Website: home-depot
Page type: receipt
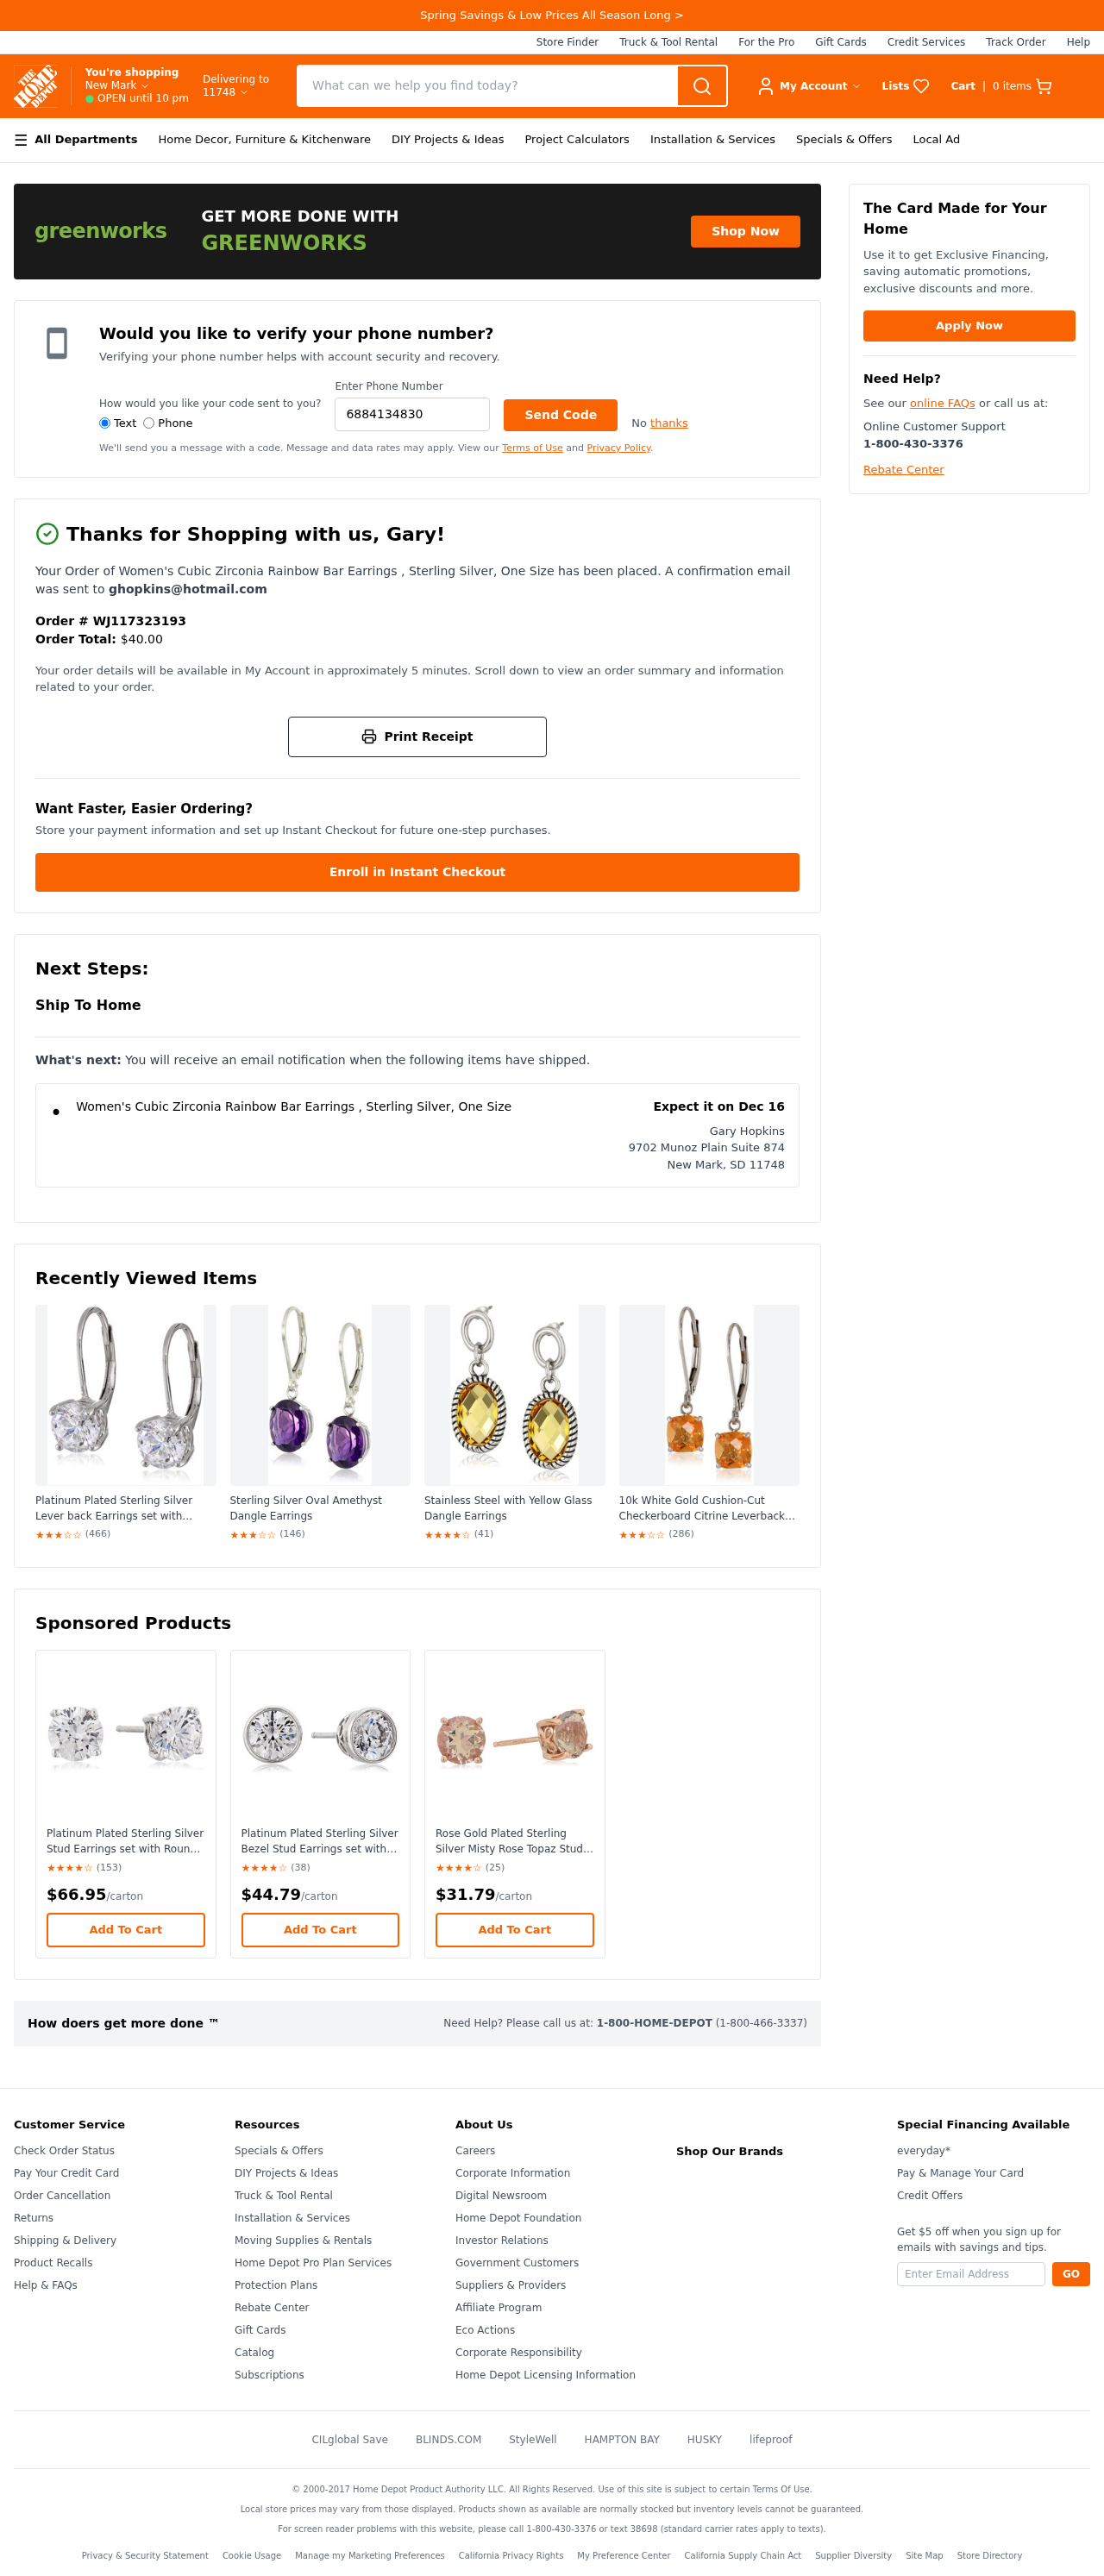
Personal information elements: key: PII_CITY
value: New Mark
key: PII_CITY_STATE_ZIP
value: New Mark, SD 11748
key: PII_EMAIL
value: ghopkins@hotmail.com
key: PII_FIRSTNAME
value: Gary
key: PII_FULLNAME
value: Gary Hopkins
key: PII_PHONE
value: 6884134830
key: PII_POSTCODE
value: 11748
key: PII_STREET
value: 9702 Munoz Plain Suite 874
Product elements: key: PRODUCT1_NAME
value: Women's Cubic Zirconia Rainbow Bar Earrings , Sterling Silver, One Size
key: PRODUCT2_NAME
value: Platinum Plated Sterling Silver Lever back Earrings set with Round Swarovski Zirconia (2 cttw)
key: PRODUCT2_RATING
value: ★★★☆☆
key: PRODUCT2_NUM_RATINGS
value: (466)
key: PRODUCT3_NAME
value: Sterling Silver Oval Amethyst Dangle Earrings
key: PRODUCT3_RATING
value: ★★★☆☆
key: PRODUCT3_NUM_RATINGS
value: (146)
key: PRODUCT4_NAME
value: Stainless Steel with Yellow Glass Dangle Earrings
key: PRODUCT4_RATING
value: ★★★★☆
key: PRODUCT4_NUM_RATINGS
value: (41)
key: PRODUCT5_NAME
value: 10k White Gold Cushion-Cut Checkerboard Citrine Leverback Earrings (6mm)
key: PRODUCT5_RATING
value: ★★★☆☆
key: PRODUCT5_NUM_RATINGS
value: (286)
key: PRODUCT6_NAME
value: Platinum Plated Sterling Silver Stud Earrings set with Round Cut Swarovski Zirconia (2 cttw)
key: PRODUCT6_RATING
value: ★★★★☆
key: PRODUCT6_NUM_RATINGS
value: (153)
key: PRODUCT6_PRICE
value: $66.95
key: PRODUCT7_NAME
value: Platinum Plated Sterling Silver Bezel Stud Earrings set with Swarovski Zirconia (2 cttw)
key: PRODUCT7_RATING
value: ★★★★☆
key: PRODUCT7_NUM_RATINGS
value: (38)
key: PRODUCT7_PRICE
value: $44.79
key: PRODUCT8_NAME
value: Rose Gold Plated Sterling Silver Misty Rose Topaz Stud Earrings made with Swarovski Topaz Gemstones
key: PRODUCT8_RATING
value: ★★★★☆
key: PRODUCT8_NUM_RATINGS
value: (25)
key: PRODUCT8_PRICE
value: $31.79
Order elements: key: ORDER_NUM_ITEMS
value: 0
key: ORDER_ID
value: WJ117323193
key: ORDER_TOTAL
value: $40.00
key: ORDER_DELIVERY_DATE
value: Expect it on Dec 16